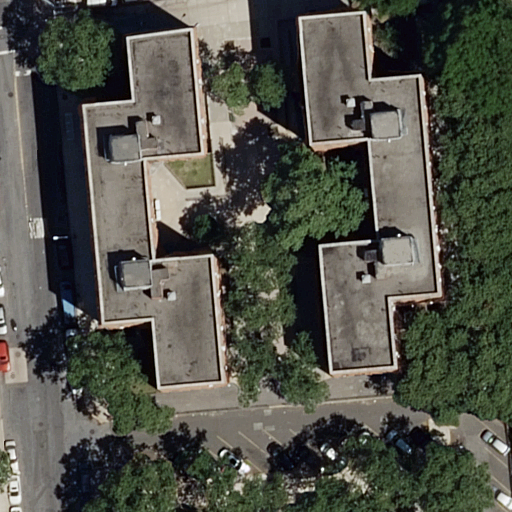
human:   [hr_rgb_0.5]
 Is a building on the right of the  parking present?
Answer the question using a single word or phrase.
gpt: no

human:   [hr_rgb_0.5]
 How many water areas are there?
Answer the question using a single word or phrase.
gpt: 0

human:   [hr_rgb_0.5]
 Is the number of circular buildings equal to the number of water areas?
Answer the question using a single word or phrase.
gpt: yes

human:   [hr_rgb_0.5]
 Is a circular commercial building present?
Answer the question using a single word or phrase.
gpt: no

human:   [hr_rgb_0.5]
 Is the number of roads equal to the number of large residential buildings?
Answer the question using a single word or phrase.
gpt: yes

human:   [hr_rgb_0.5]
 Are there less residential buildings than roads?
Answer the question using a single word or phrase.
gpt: no

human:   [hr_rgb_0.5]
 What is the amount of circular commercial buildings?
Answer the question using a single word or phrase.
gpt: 0

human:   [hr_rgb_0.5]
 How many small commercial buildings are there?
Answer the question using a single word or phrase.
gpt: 0

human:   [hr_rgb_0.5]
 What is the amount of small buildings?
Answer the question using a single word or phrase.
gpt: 0

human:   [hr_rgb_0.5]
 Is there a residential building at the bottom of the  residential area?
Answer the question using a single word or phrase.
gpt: no

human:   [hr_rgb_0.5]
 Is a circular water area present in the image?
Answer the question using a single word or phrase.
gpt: no

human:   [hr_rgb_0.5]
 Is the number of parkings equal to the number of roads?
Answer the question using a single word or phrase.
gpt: no

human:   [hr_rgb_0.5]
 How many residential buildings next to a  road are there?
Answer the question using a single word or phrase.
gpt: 2

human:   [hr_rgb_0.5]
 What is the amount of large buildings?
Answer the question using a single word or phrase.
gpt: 2

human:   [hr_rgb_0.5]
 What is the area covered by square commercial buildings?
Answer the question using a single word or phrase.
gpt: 0m2

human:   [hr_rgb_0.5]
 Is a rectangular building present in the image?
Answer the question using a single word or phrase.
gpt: no

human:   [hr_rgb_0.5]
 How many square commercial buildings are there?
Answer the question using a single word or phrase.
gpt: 0

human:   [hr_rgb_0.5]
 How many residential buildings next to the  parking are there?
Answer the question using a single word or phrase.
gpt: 2

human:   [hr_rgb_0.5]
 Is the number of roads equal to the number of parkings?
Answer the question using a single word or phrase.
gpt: no

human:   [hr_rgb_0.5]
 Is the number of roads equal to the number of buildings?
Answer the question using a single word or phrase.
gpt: yes

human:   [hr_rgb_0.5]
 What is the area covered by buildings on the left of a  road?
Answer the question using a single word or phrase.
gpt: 1173m2

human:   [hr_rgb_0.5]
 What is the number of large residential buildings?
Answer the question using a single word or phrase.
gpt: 2

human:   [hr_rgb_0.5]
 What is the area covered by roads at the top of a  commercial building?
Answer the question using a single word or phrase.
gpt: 0m2

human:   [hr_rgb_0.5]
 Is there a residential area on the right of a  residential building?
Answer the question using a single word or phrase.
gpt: no

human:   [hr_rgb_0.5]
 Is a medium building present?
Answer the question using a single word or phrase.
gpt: no

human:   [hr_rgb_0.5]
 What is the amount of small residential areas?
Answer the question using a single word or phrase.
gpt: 0

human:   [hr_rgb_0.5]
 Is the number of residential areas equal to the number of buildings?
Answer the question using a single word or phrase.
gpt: no

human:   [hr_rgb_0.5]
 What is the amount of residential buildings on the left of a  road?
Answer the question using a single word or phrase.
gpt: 1

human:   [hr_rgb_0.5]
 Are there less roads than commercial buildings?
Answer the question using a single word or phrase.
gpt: no

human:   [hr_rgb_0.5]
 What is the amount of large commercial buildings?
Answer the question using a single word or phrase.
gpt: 0

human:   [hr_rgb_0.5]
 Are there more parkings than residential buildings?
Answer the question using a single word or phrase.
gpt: no

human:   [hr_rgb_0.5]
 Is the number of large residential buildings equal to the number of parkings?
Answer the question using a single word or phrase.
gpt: no

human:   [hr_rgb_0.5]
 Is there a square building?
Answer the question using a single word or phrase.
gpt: no

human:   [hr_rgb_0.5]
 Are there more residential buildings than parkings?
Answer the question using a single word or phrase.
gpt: yes

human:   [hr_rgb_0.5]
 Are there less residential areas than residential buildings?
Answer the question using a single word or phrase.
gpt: yes

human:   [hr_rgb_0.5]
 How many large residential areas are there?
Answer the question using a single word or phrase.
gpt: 1